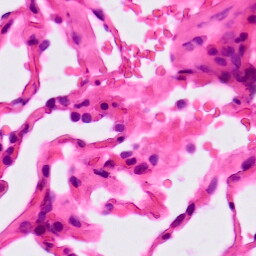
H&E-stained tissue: Lung